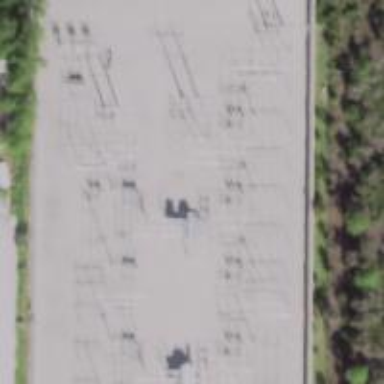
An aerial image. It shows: Switch used for power control.